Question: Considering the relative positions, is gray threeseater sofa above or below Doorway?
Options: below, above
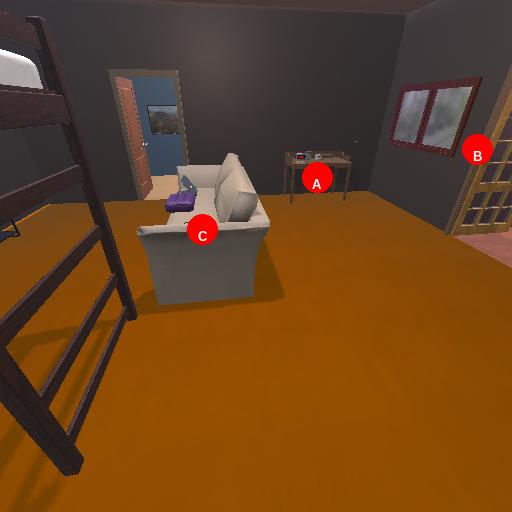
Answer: below